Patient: sex F, age 74
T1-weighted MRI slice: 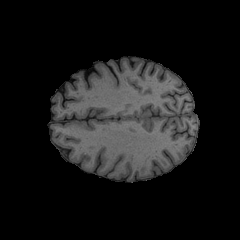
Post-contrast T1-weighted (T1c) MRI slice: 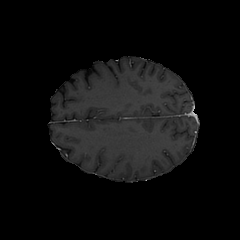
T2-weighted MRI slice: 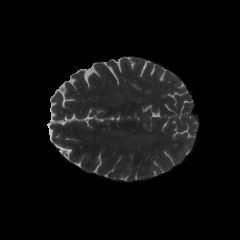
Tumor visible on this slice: no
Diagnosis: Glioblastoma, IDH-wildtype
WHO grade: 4